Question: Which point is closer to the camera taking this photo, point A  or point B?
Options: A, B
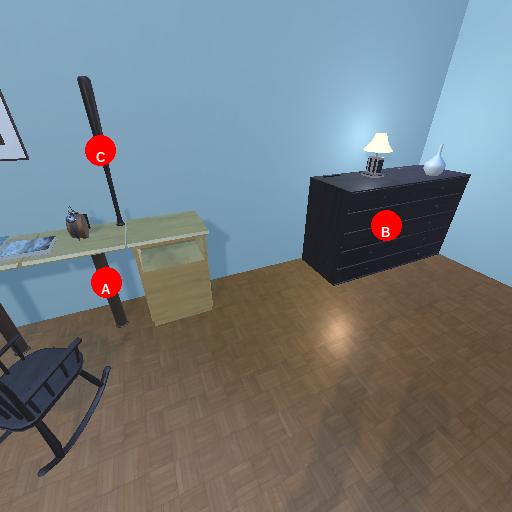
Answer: A